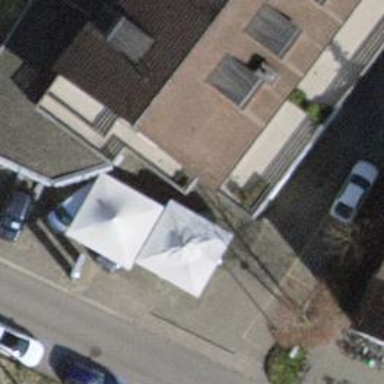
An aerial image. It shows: Car repair shop.